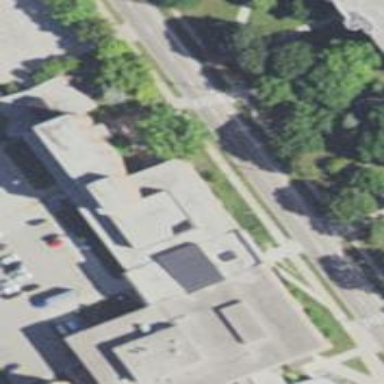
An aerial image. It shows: University building.